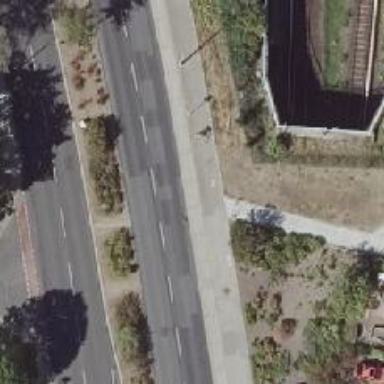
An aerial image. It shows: Path with concrete sidewalk. There is also concrete cycleway alongside.